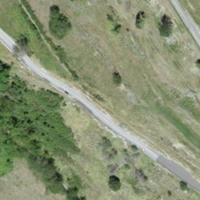
EUNIS habitat code: 23
Species observed at this site:
Satyrus ferula